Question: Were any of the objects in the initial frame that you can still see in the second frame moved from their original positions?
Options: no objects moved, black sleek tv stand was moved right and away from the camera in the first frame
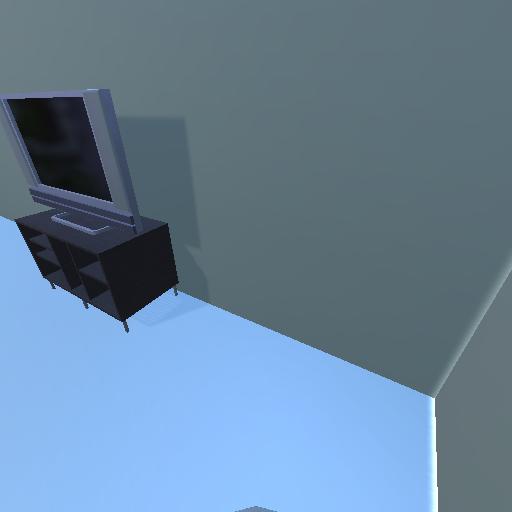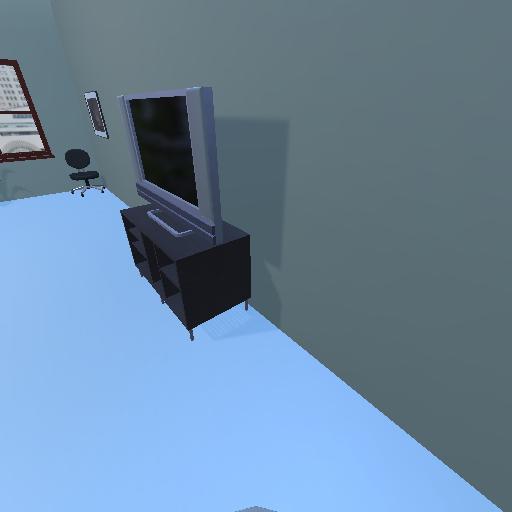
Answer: no objects moved